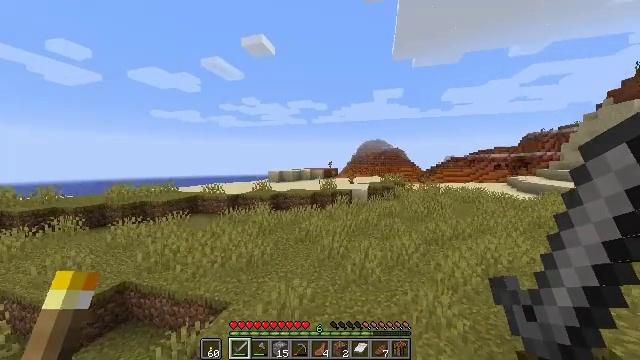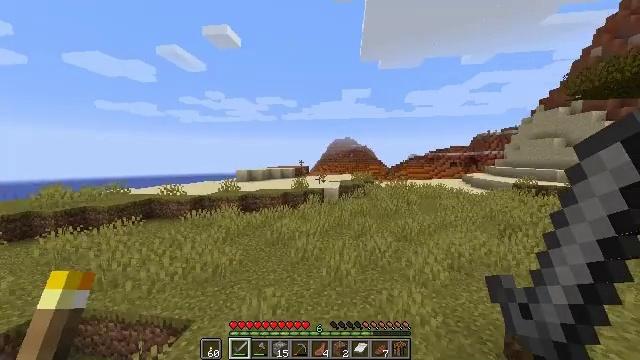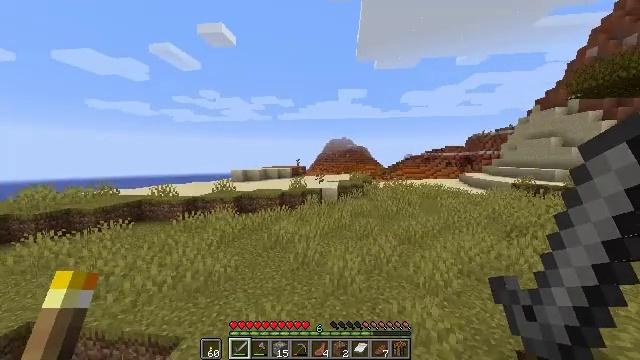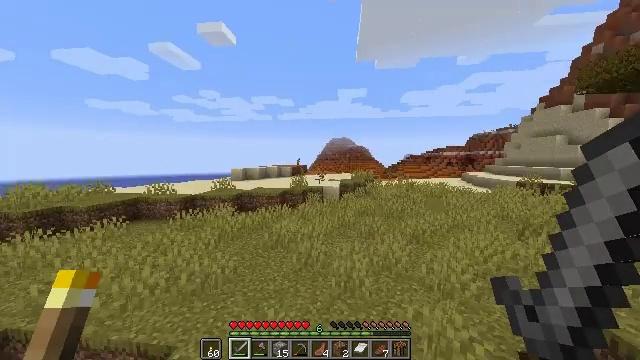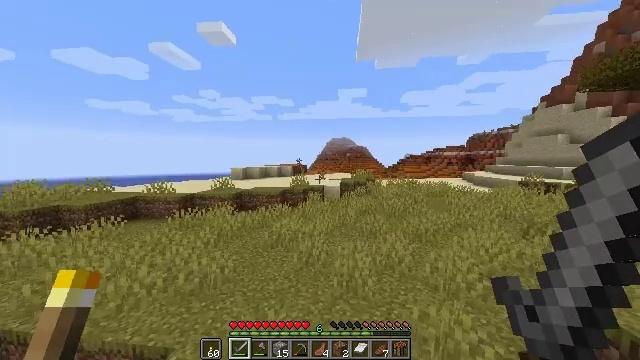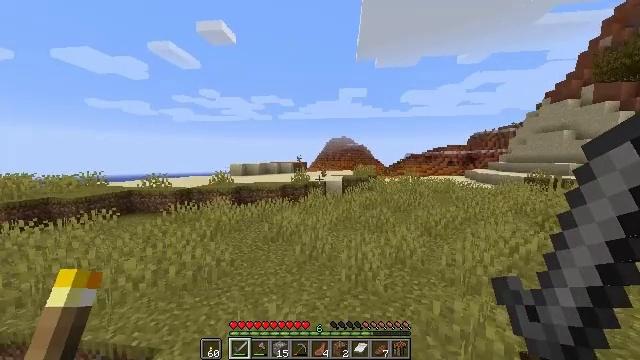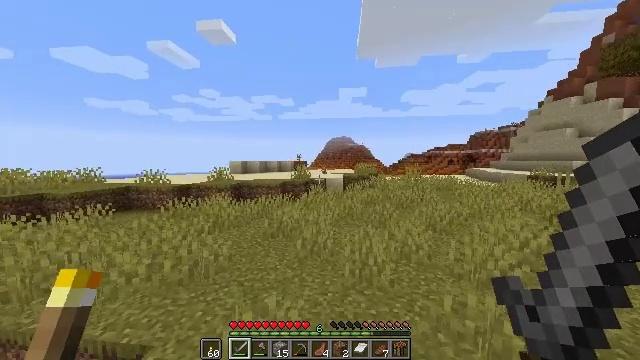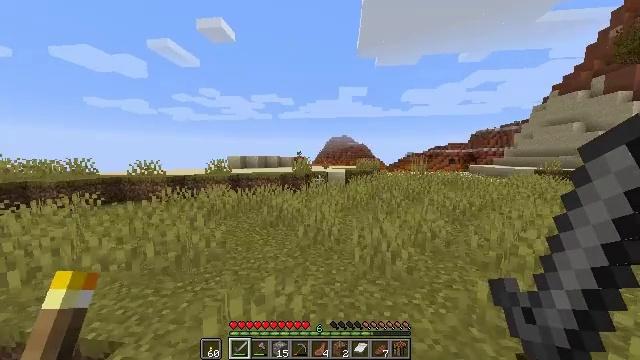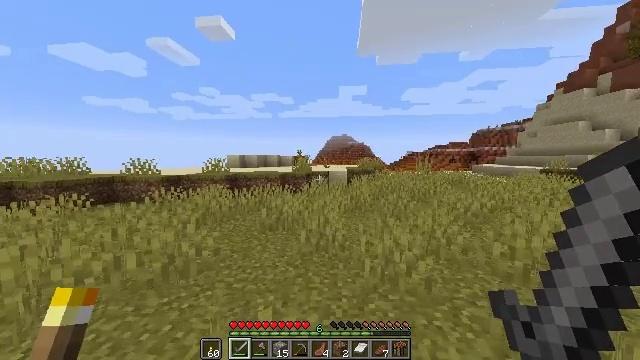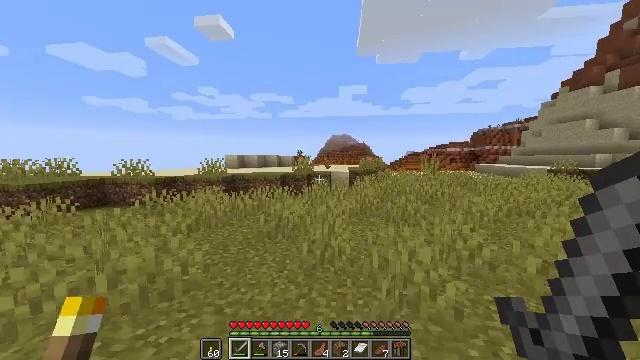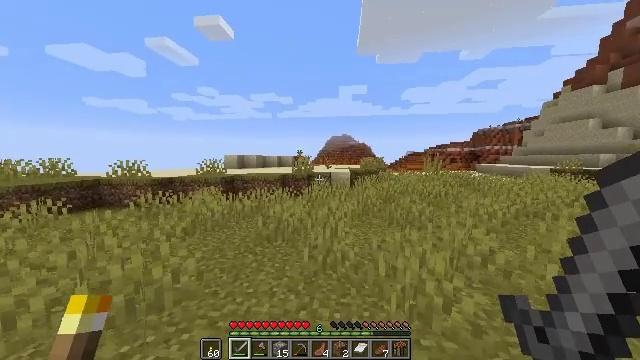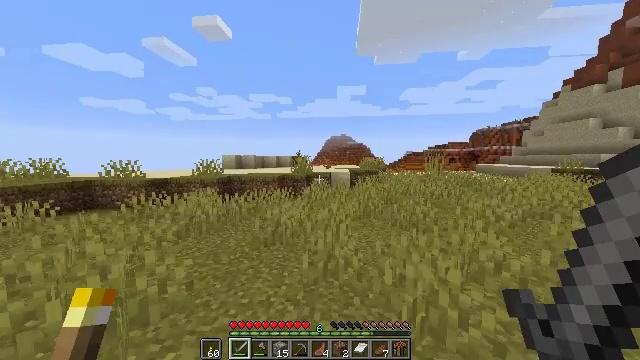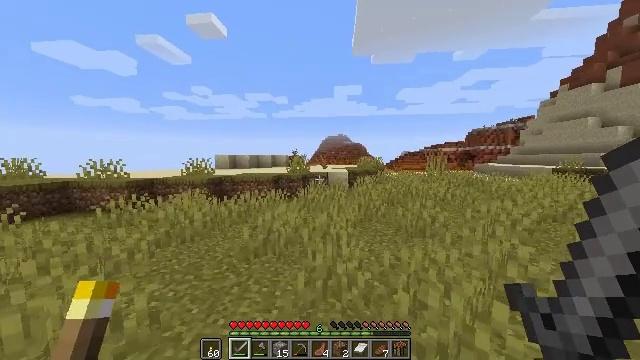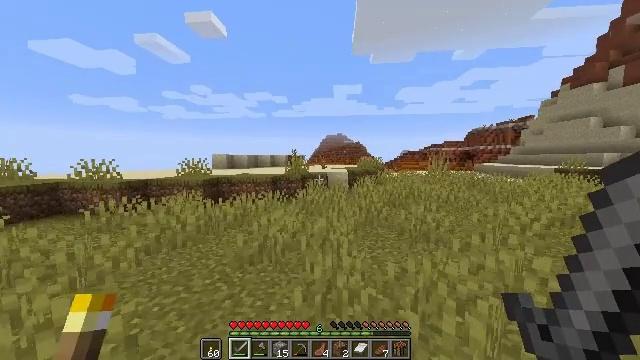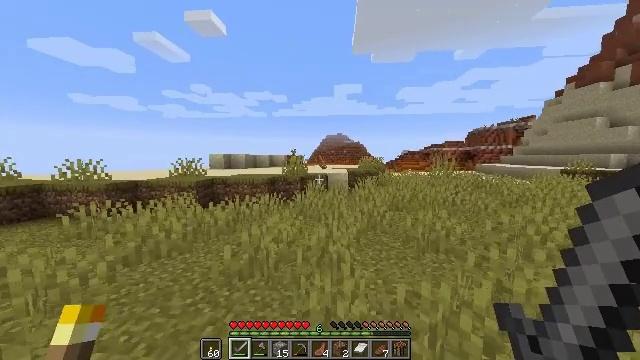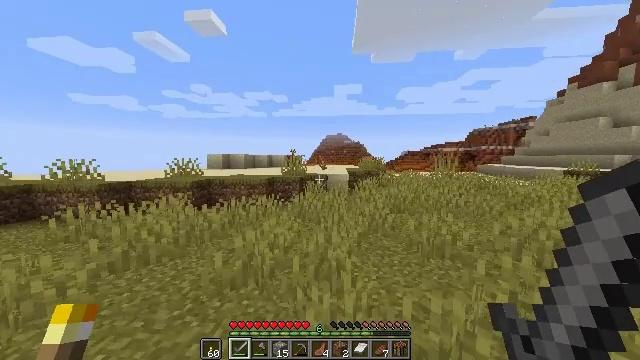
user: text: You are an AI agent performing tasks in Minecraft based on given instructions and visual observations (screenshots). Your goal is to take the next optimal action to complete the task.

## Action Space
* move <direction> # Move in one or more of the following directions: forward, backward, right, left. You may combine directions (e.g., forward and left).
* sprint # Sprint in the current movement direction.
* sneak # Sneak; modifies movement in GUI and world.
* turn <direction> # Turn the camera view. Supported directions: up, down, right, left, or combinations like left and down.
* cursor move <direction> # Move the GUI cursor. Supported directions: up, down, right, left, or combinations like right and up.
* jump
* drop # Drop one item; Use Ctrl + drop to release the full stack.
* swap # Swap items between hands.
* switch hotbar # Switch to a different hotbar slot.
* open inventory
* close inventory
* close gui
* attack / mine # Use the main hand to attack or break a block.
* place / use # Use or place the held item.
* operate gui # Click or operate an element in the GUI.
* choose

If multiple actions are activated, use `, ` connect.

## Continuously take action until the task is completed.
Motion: motion action
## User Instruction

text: Gather sugar cane for crafting.
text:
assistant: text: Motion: move forward, sprint, turn right
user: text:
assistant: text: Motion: move forward, sprint, turn right
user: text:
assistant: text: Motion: move forward, sprint
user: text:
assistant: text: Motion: move forward, sprint
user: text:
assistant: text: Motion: move forward, sprint
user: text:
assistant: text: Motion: move forward, sprint
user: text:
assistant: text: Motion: move forward, sprint
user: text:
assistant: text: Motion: move forward, sprint
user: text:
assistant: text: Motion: move forward, sprint
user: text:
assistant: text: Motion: move forward, sprint
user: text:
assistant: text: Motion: move forward, sprint
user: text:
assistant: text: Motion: move forward, sprint
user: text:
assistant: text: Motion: move forward, sprint
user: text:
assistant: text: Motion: move forward, sprint
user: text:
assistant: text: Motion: move forward, sprint
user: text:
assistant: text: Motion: move forward, sprint
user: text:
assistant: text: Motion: move forward, sprint
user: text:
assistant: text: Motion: move forward, sprint
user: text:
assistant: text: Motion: move forward, sprint
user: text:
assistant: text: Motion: move forward, sprint
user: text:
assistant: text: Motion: move forward, sprint
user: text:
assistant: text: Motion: move forward, sprint
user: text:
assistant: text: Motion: move forward, sprint
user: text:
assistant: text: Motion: move forward, sprint
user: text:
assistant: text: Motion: move forward, sprint
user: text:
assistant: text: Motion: move forward, sprint
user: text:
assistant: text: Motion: move forward, sprint
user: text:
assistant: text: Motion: move forward, sprint
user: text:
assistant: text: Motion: move forward, sprint, turn left
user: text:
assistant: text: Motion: move forward, sprint